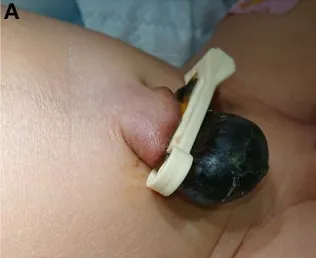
(A) Picture shows necrotic swelling distal to the umbilical ligation clip, which was placed ~1.5 cm from the enlarged umbilical base.
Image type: medical_photograph (other_medical_photograph)